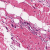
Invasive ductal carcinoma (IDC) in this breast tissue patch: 0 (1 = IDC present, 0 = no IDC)